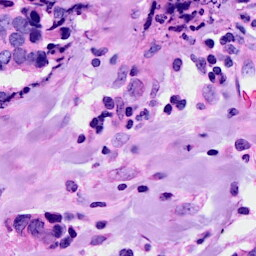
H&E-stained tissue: Breast